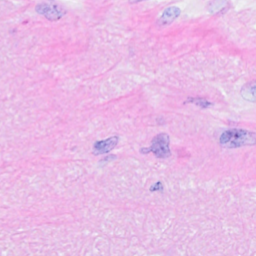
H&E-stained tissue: Breast